Question: I have a .bat file that runs a powershell script. This is it
'''
powershell -Command "& {Enable-WindowsOptionalFeature -Online -FeatureName IIS-WebServerRole}"
'''
I have done this before and if I wanted to add another command I would put a semicolon before the closing brace and continue the script.
This command however after completed requires that I choose wheter or not to restart the computer with a Y or N.

Does anyone know how to pass this in an argument or avoid this step all together?
Thanks in advance
Note: you have to run the .bat file as adminstrator
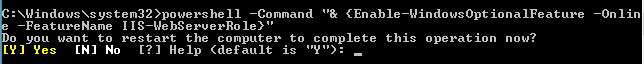
Answer: From 'Get-Help Enable-WindowsOptionalFeature -Full':
'''
-NoRestart [<SwitchParameter>]
Suppresses reboot. If a reboot is not required, this command does nothing. This option will keep the
application from prompting for a restart or keep it from restarting automatically.
'''
Add the '-NoRestart' flag to 'Enable-WindowsOptionFeature' to suppress the reboot. If you want to reboot after completion, use the command 'Restart-Computer'.